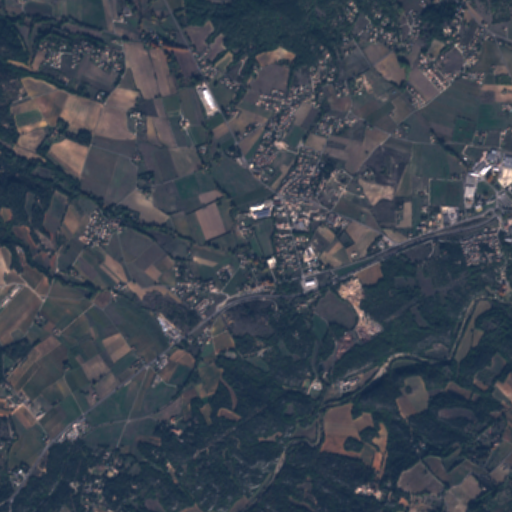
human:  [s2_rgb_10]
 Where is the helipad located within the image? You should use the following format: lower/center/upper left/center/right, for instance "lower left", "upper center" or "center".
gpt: The helipad is located in the center left of the image.
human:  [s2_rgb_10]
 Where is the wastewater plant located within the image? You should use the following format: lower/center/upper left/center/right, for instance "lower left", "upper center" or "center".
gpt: The wastewater plant is located in the lower right of the image.
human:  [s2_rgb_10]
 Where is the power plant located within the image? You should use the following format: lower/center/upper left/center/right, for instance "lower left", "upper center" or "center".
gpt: There is no power plant in the image.